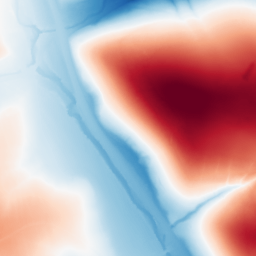
Category: trend_removal
Decomposition family: polynomial_high
Decomposition parameters: degree: 5
Upsampling method: sinc_blackman
Upsampling parameters: scale: 2
kernel_size: 16
Upsampling scale: 2